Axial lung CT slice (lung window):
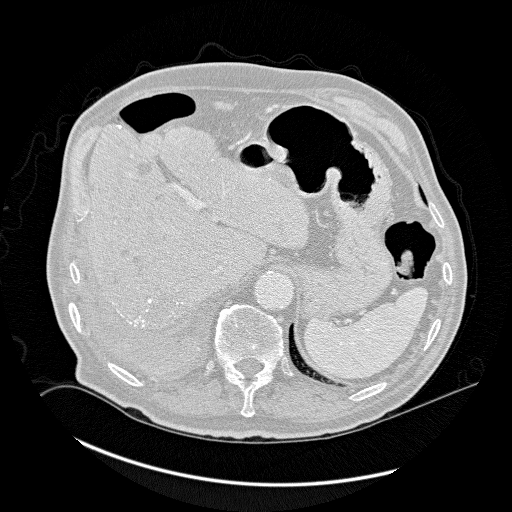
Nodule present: no